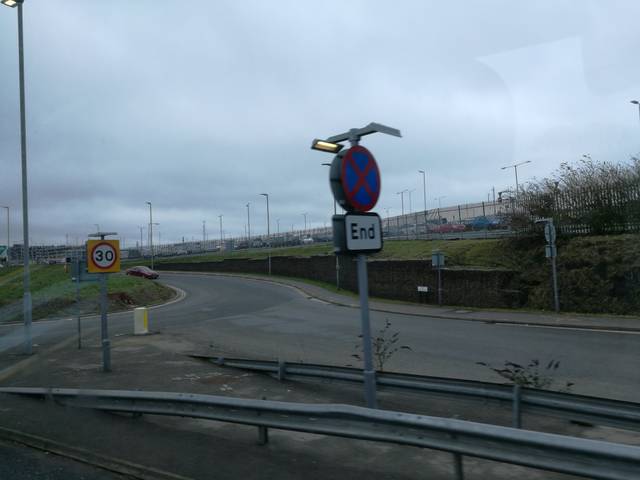
Region: United Kingdom
Coordinates: 51.876, -0.3817